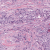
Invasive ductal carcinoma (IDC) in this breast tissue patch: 1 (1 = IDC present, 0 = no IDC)